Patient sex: M
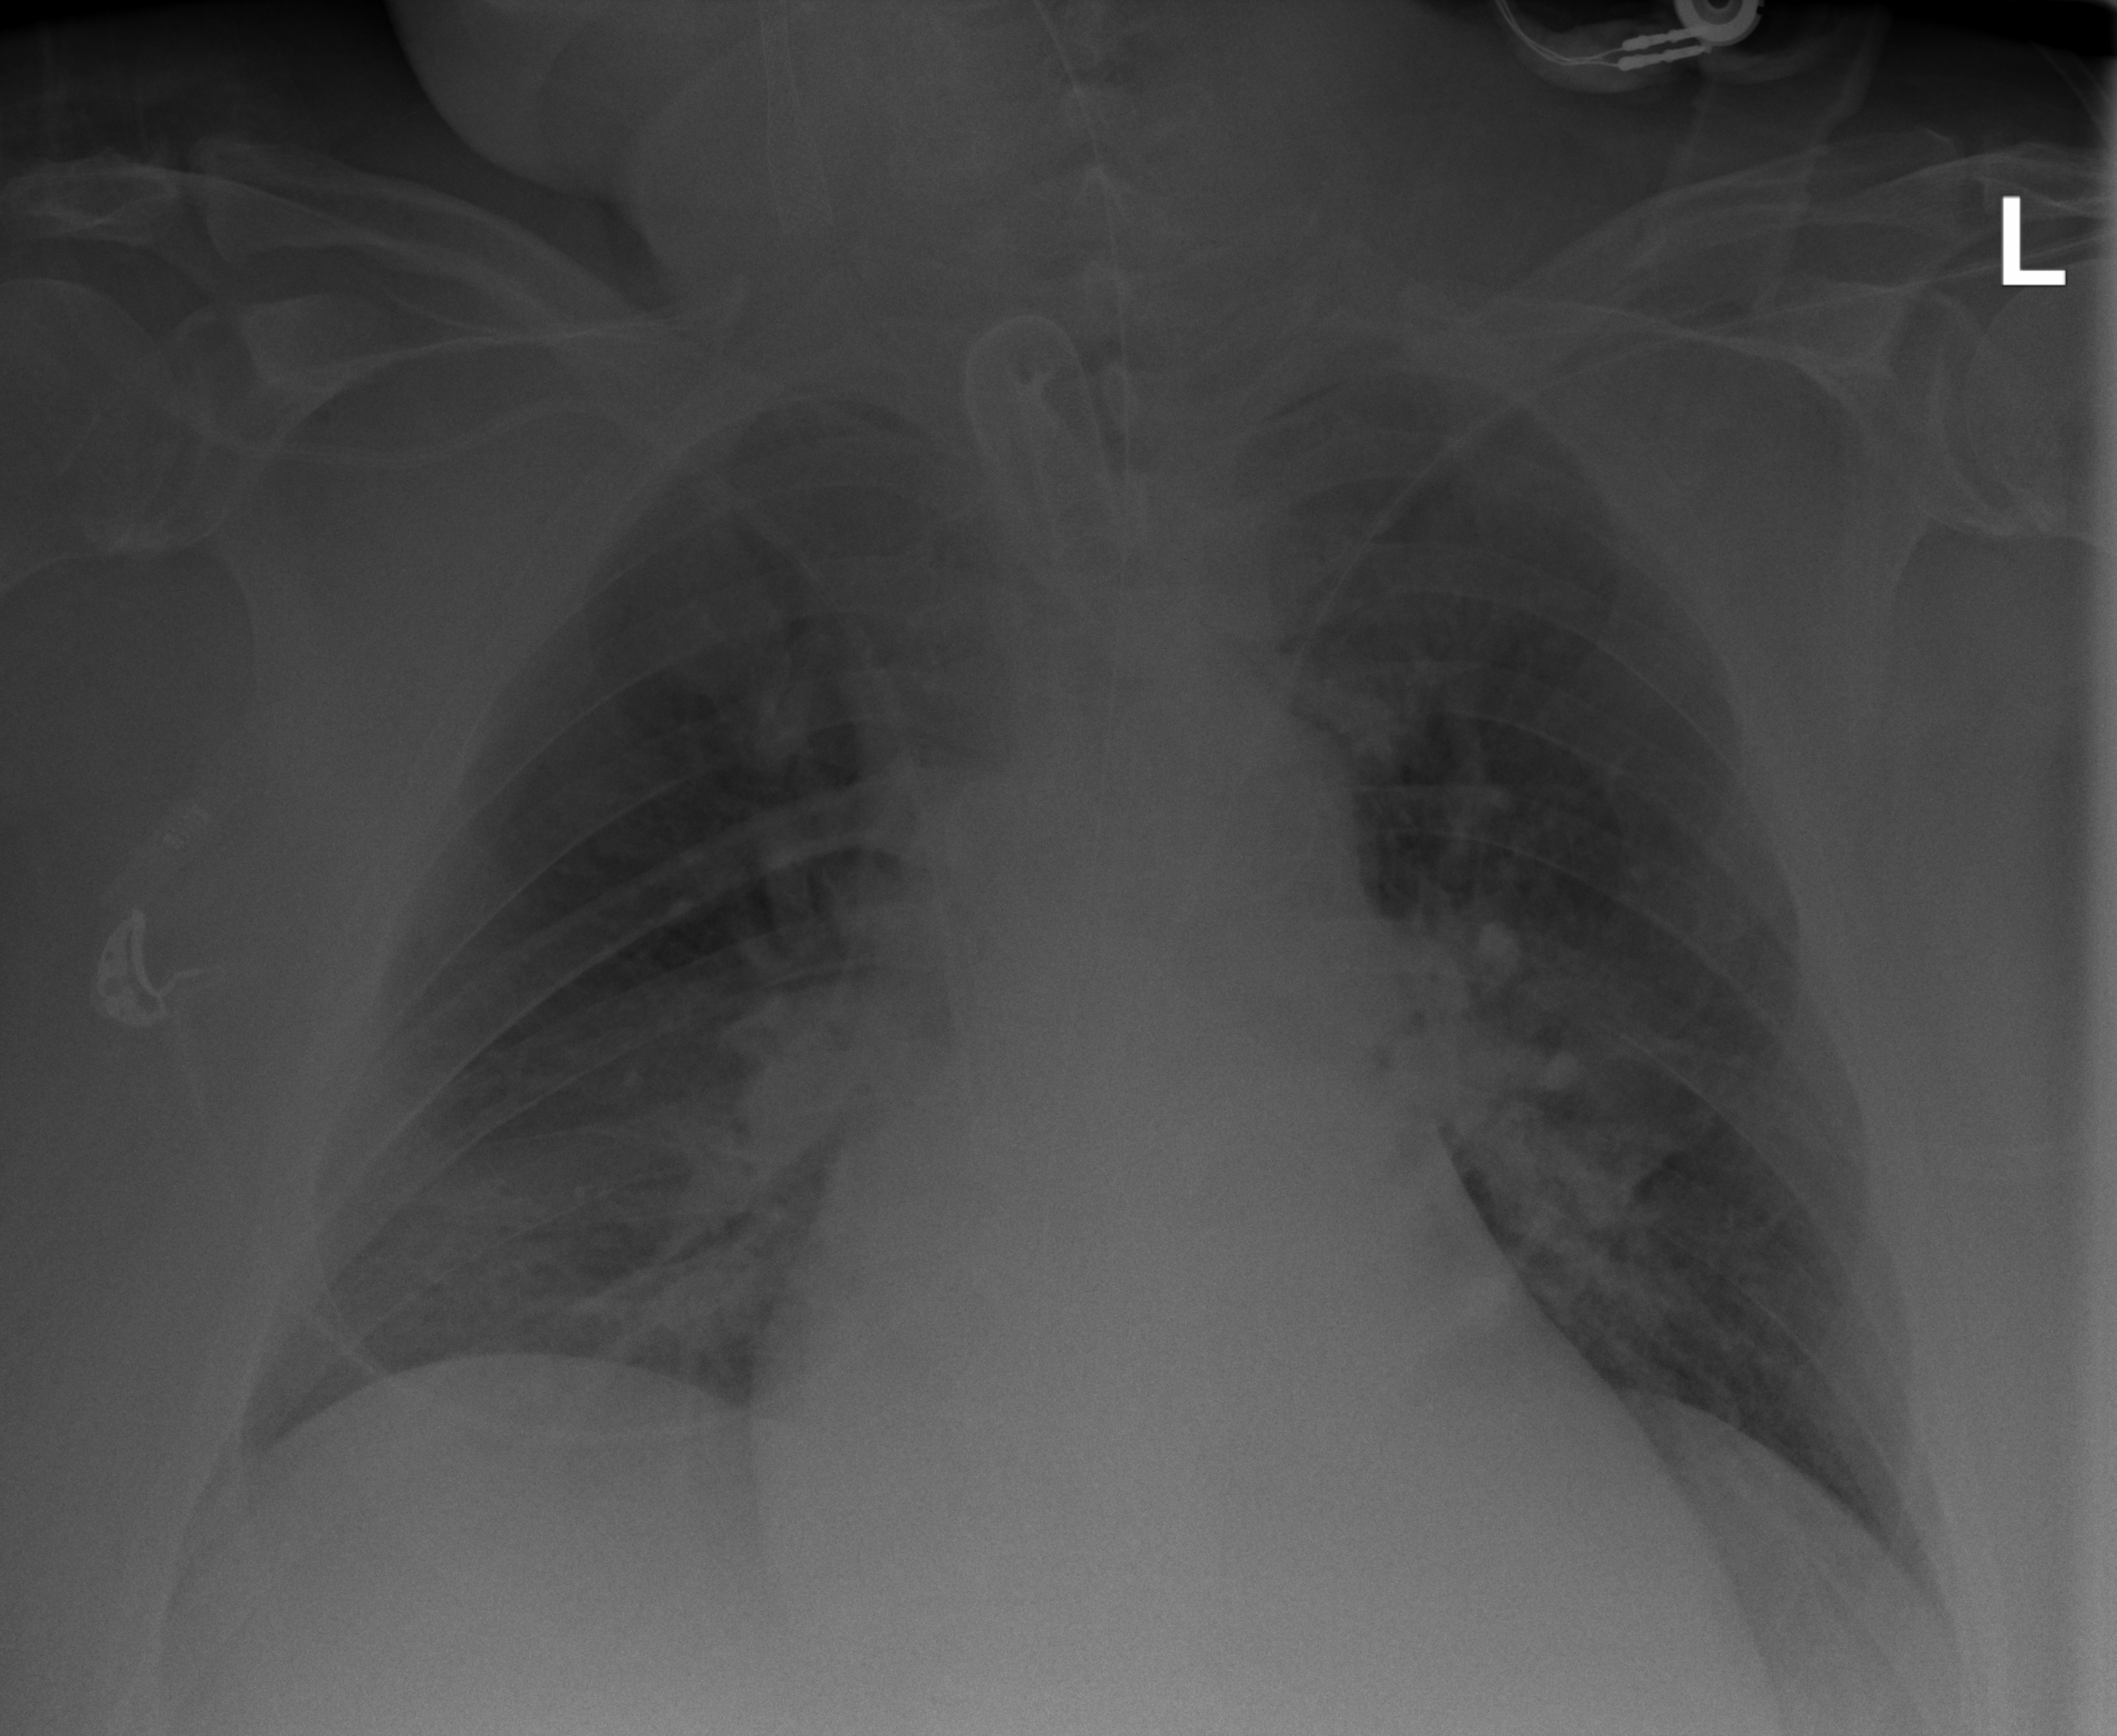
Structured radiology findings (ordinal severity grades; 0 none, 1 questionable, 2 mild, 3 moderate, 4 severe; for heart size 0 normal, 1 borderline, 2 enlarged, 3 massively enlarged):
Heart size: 1
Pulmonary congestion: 3
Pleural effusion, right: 0
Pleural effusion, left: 0
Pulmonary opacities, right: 2
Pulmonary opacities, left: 1
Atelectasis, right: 0
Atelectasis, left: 0